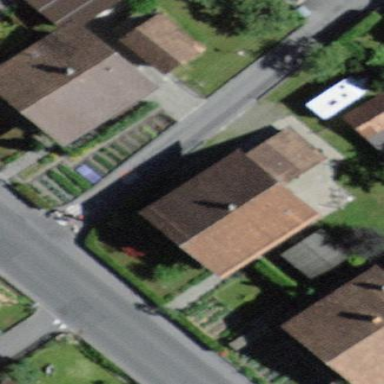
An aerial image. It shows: Residential building with gabled roof made of roof tiles.